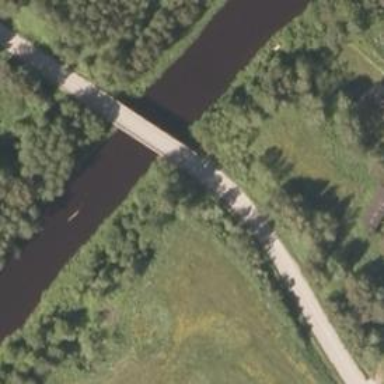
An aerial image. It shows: Tertiary road with bridge.